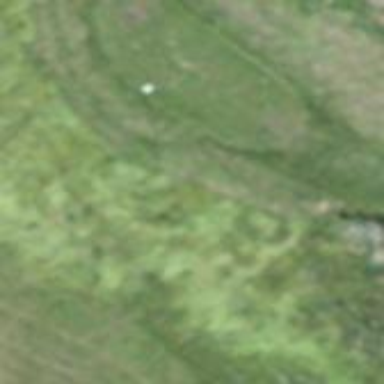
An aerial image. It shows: Grass area designated as golf tee.